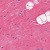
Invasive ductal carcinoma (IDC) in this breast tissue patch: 0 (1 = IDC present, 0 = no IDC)